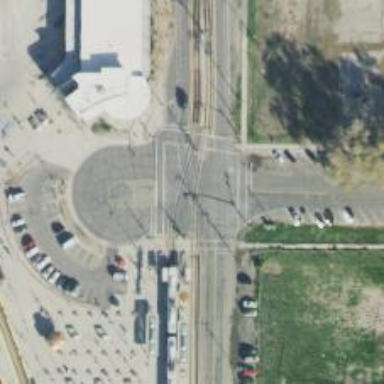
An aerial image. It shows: Light rail railway with electrified contact line.